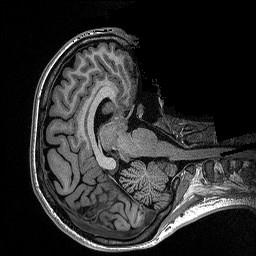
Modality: T1w
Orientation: axial
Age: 35
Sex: female